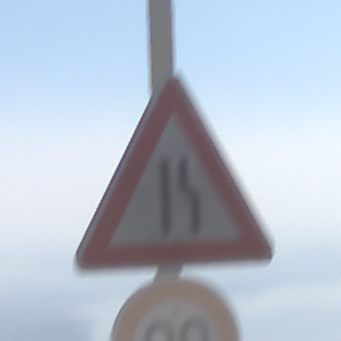
Verkehrszeichen: EinseitigVerengteFahrbahnRechts
Zusatzzeichen unten: Geschwindigkeit80
Umgebung: Outdoor, Nature
Tageszeit: Midday
Wetter: Clear
Licht: Natural
Jahreszeit: NotSpecified
Kontrast: HighContrast